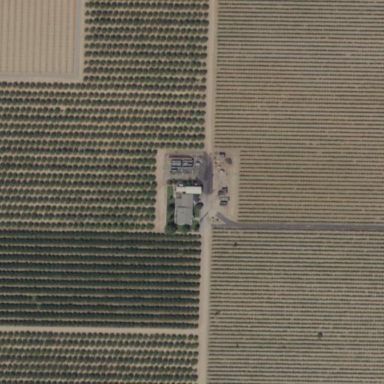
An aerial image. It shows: Orange orchard with open space properties.